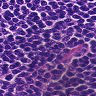
Metastatic tissue present: no